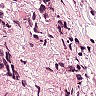
Metastatic tissue present: yes